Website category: book
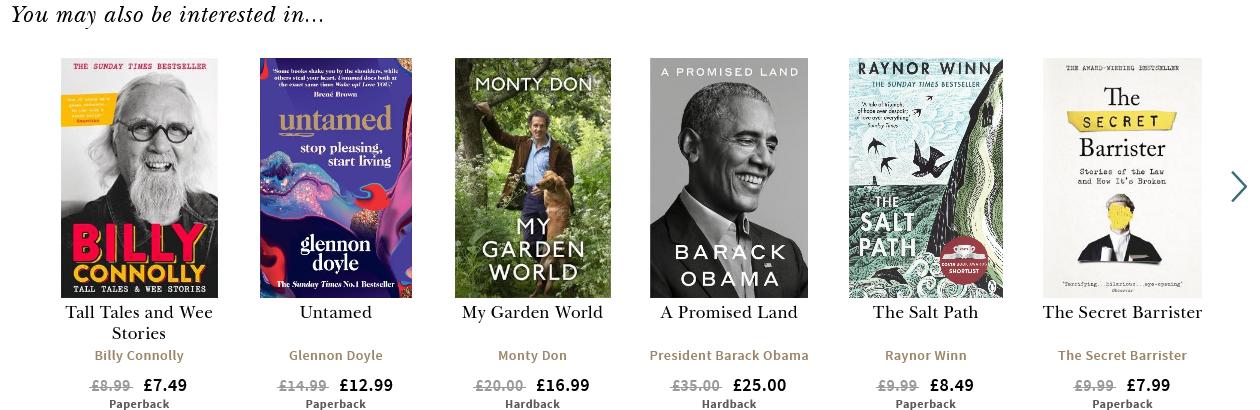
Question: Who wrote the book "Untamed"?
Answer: Glennon Doyle

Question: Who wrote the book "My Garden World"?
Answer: Monty Don

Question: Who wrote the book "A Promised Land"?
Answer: President Barack Obama

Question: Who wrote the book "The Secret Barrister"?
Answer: The Secret Barrister

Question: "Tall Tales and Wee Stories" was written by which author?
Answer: Billy Connolly

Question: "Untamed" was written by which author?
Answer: Glennon Doyle

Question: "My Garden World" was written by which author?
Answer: Monty Don

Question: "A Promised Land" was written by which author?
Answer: President Barack Obama

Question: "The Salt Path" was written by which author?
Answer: Raynor Winn

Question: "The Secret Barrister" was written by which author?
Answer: The Secret Barrister

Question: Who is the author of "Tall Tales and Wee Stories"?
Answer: Billy Connolly

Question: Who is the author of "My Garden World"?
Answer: Monty Don

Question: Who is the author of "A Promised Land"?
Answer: President Barack Obama

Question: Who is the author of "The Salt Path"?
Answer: Raynor Winn

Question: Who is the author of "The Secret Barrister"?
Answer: The Secret Barrister

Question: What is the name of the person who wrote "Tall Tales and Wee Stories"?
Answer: Billy Connolly

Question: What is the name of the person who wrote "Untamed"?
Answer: Glennon Doyle

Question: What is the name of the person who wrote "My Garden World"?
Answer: Monty Don

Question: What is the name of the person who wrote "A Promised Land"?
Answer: President Barack Obama

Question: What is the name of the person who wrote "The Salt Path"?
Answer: Raynor Winn

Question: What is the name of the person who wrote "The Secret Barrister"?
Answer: The Secret Barrister

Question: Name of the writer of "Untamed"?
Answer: Glennon Doyle

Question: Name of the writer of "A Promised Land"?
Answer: President Barack Obama

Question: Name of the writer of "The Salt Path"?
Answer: Raynor Winn

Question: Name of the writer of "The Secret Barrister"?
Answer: The Secret Barrister

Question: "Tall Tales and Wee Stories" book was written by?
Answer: Billy Connolly

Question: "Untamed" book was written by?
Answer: Glennon Doyle

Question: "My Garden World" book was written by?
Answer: Monty Don

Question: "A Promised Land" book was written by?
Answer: President Barack Obama

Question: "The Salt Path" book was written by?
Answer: Raynor Winn

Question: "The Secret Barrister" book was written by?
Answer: The Secret Barrister

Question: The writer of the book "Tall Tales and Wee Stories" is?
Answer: Billy Connolly

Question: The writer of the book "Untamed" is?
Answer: Glennon Doyle

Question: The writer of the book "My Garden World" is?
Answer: Monty Don

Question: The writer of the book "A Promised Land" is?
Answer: President Barack Obama

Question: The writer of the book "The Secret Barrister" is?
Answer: The Secret Barrister

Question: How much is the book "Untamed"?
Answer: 12.99

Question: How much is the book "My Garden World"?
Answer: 16.99

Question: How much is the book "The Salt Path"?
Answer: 8.49

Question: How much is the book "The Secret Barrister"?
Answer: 7.99

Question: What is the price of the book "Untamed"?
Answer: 12.99

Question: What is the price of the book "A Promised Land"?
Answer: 25.00

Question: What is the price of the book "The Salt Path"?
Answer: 8.49

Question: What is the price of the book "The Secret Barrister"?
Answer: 7.99

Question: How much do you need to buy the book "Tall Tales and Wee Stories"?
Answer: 7.49

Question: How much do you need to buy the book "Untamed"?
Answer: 12.99

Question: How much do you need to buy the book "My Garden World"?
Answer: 16.99

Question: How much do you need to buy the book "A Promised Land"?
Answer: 25.00

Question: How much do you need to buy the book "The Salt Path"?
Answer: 8.49

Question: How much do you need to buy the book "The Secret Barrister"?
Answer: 7.99

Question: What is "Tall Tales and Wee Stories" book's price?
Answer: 7.49

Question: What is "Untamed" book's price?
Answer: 12.99

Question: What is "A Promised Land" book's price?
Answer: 25.00

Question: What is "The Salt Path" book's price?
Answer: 8.49

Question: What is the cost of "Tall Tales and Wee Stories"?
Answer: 7.49

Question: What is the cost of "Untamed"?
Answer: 12.99

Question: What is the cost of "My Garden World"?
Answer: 16.99

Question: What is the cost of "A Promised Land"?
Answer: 25.00

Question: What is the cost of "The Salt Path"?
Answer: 8.49

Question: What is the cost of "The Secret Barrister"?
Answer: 7.99

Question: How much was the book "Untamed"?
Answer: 12.99

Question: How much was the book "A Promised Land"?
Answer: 25.00

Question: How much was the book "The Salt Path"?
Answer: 8.49

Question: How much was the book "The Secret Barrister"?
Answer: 7.99